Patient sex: M
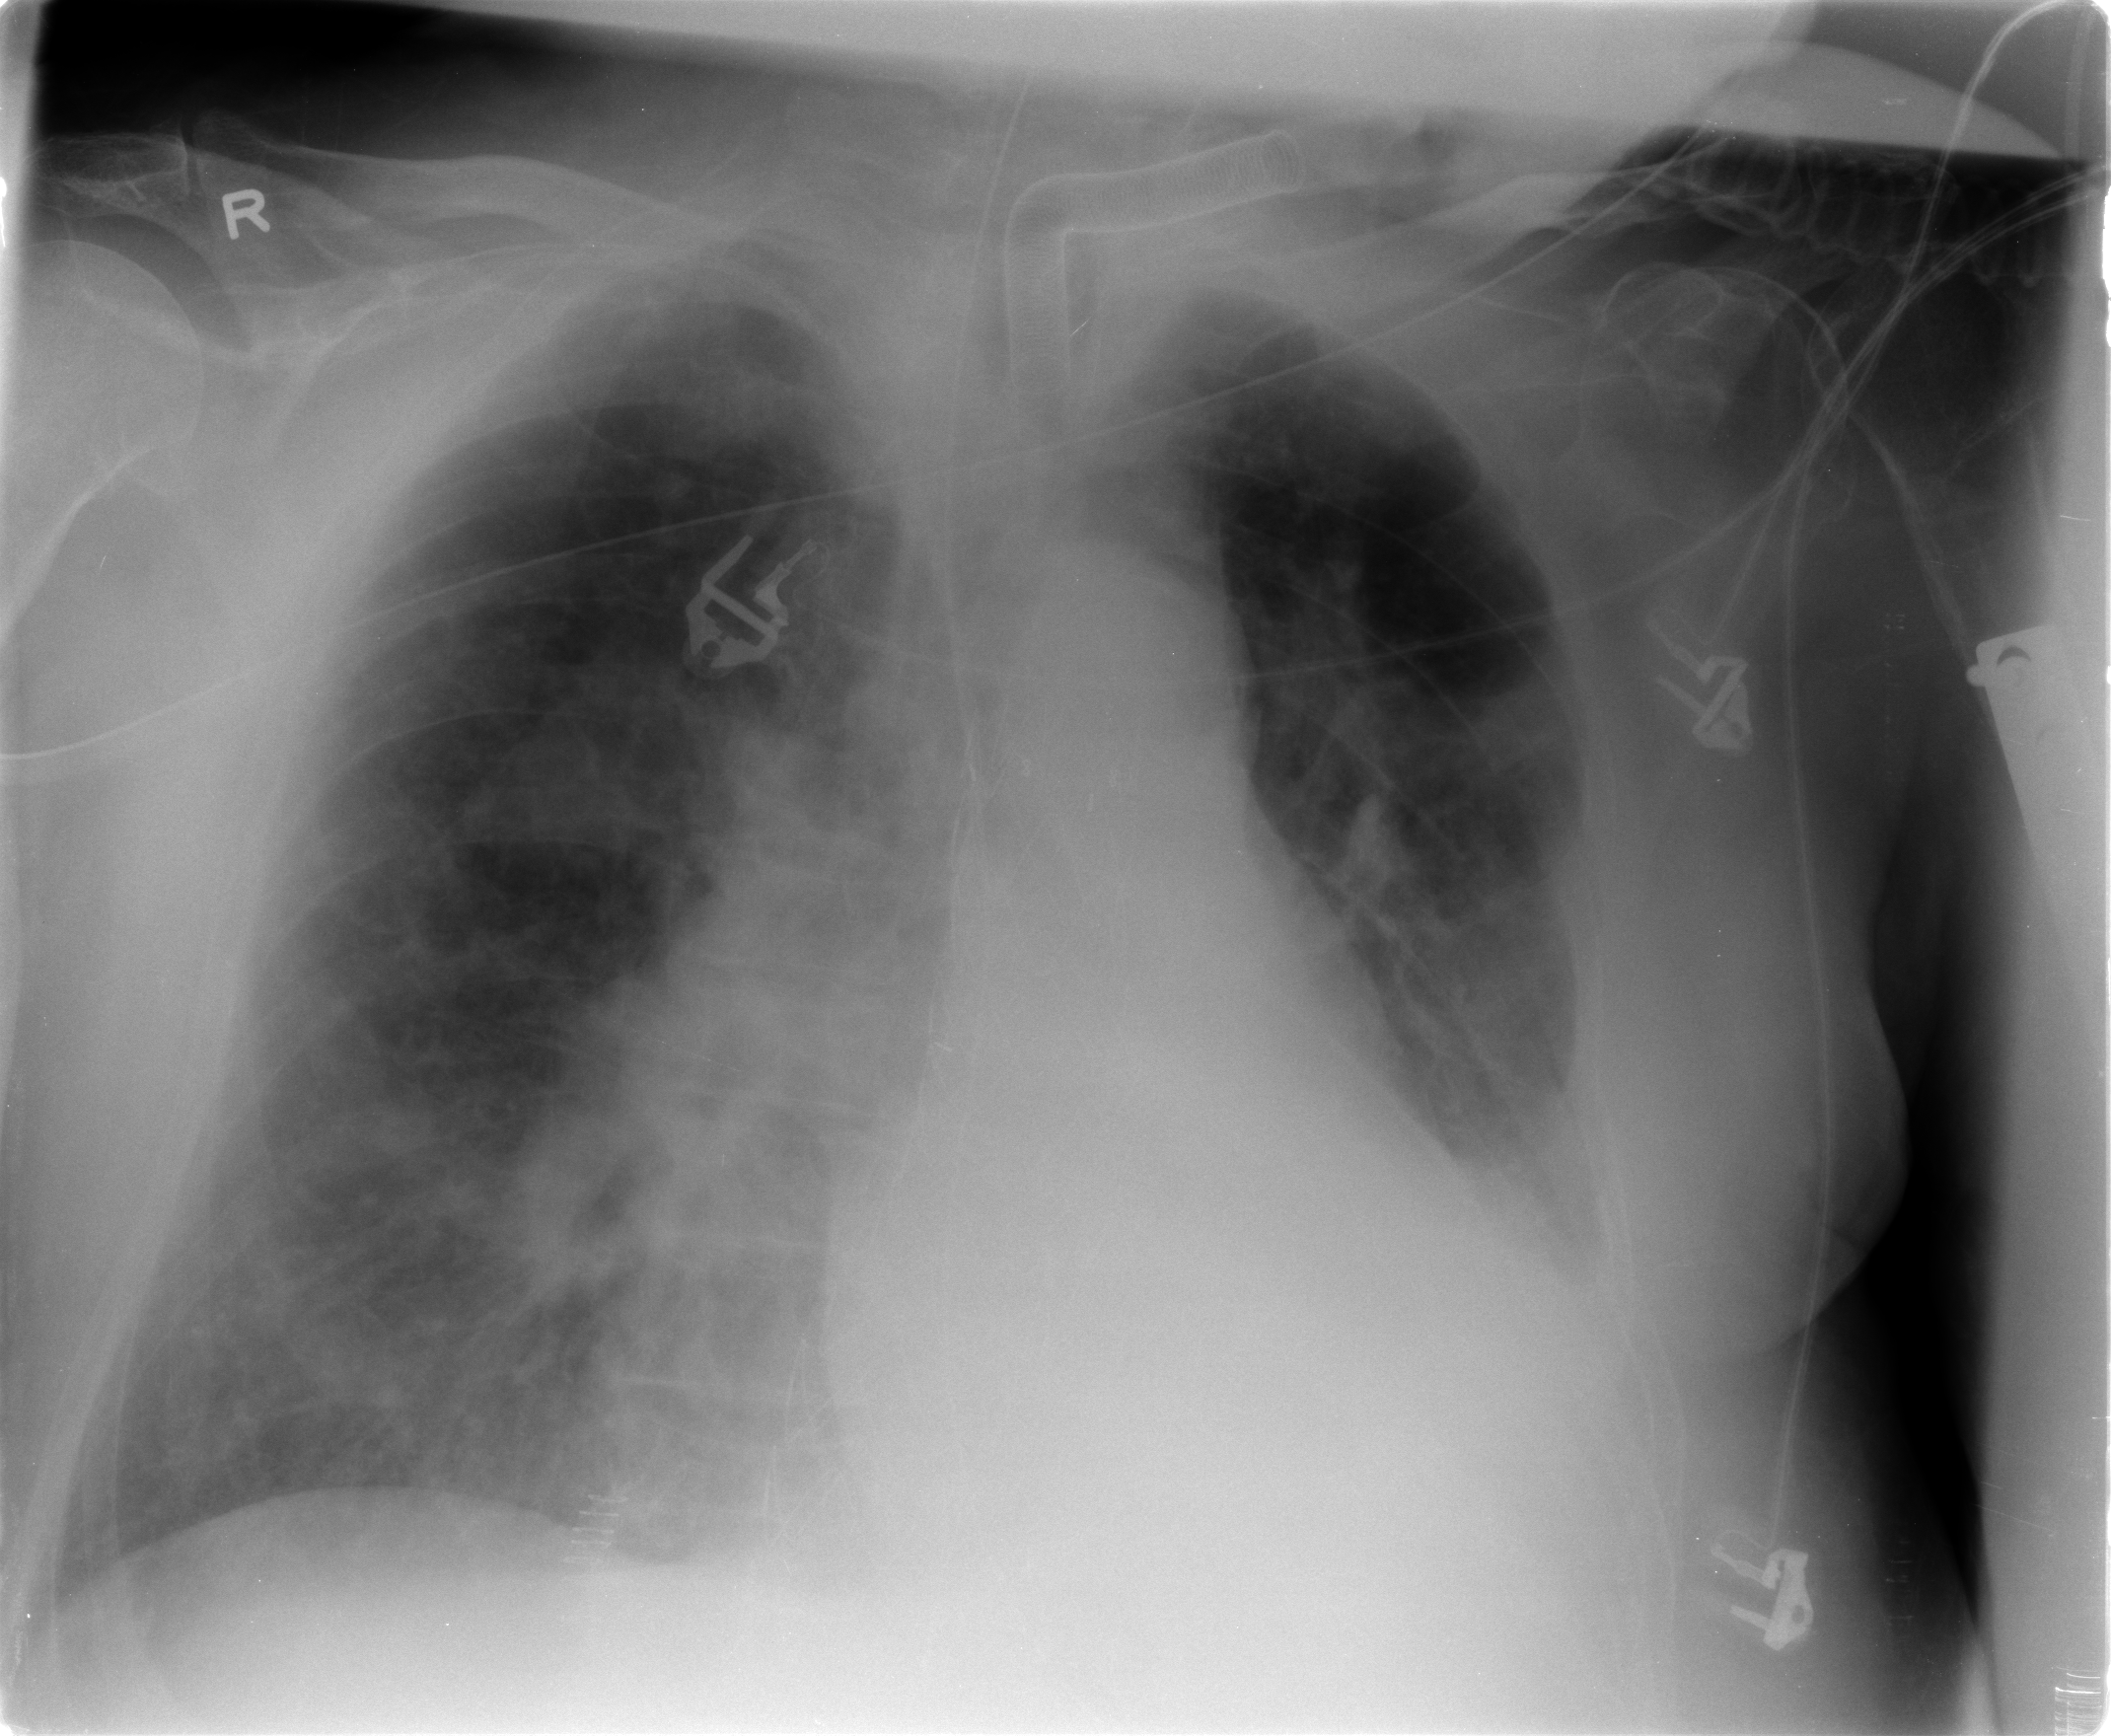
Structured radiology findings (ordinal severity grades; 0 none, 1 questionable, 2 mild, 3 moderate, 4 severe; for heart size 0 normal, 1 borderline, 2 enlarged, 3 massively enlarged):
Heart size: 0
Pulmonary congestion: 2
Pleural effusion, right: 1
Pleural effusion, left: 2
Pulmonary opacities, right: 1
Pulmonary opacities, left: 1
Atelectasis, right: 2
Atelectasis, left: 2